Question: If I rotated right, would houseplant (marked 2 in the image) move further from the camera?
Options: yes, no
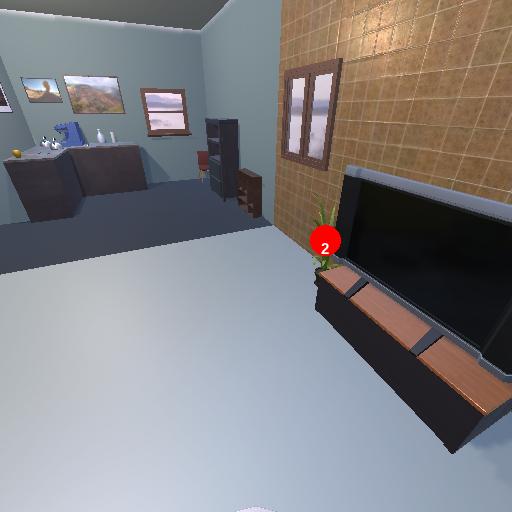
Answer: yes